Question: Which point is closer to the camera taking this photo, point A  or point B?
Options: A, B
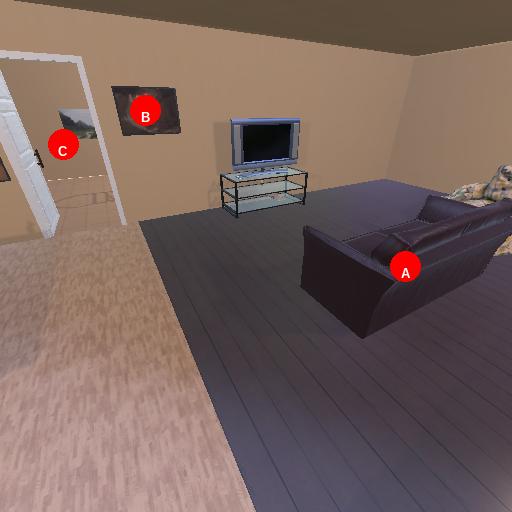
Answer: A